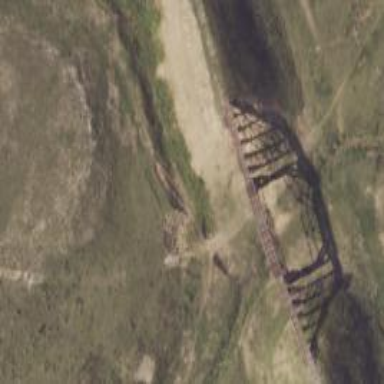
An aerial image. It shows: Abandoned railway.